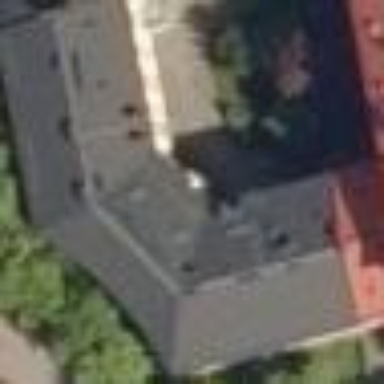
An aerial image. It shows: Apartments building with pitched roof.